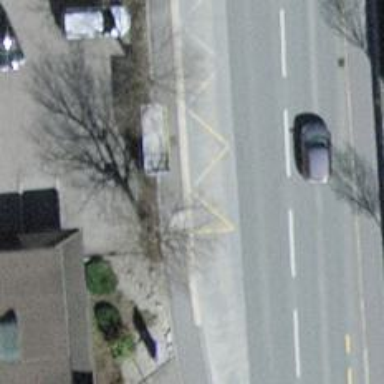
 serving as platform for public transportation."